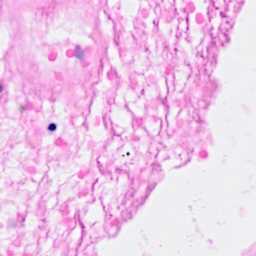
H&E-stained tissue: Breast